高一 · 立体几何学
在三棱雉 $P-A B C$ 中, 平面 $P A C \perp$ 平面 $A B C, \angle P C A=90^{\circ}, \triangle A B C$ 是边长为 4 的正三角形, $P C=4, M$是 $A B$ 边上的一动点, 则 $P M$ 的最小值为
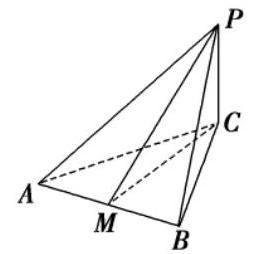
答案: \sqrt{7}$
解析: 连接 $C M$, 则由题意知 $P C \perp$ 平面 $A B C$,

可得 $P C \perp C M$, 所以 $P M=\sqrt{P C^{2}+C M^{2}}$, 要求 $P M$ 的最小值只需求出 $C M$ 的最小值即可, 在 $\triangle A B C$ 中,当 $C M \perp A B$ 时, $C M$ 有最小值, 此时有 $C M=4 \times \frac{\sqrt{3}}{2}=2 \sqrt{3}$, 所以 $P M$ 的最小值为 $2 \sqrt{7}$.